Aerial crown-view tile of a tropical tree (Barro Colorado Island, Panama), acquired 20250124:
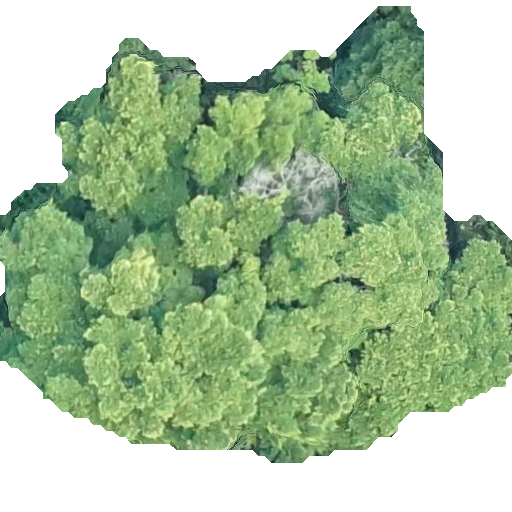
Species: Guapira myrtiflora
GBIF accepted scientific name: Guapira myrtiflora
Crown area: 250.971 m²